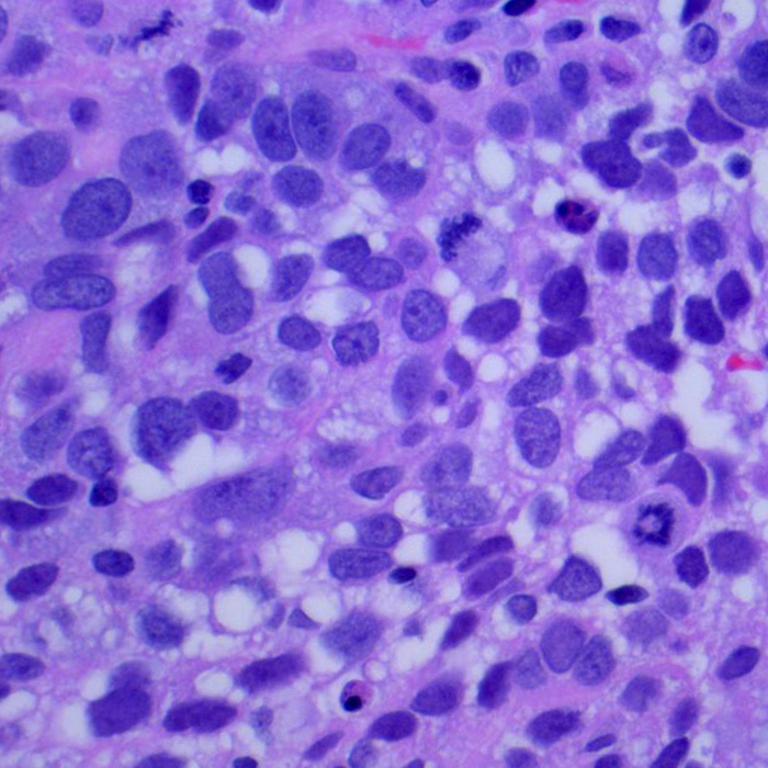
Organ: lung
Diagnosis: squamous carcinomas